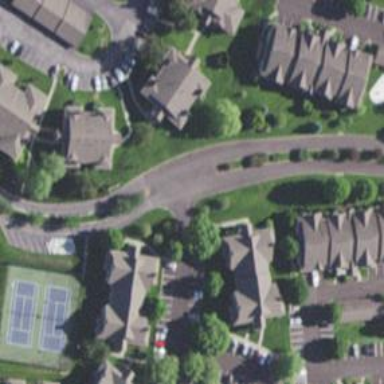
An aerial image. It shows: Living street.